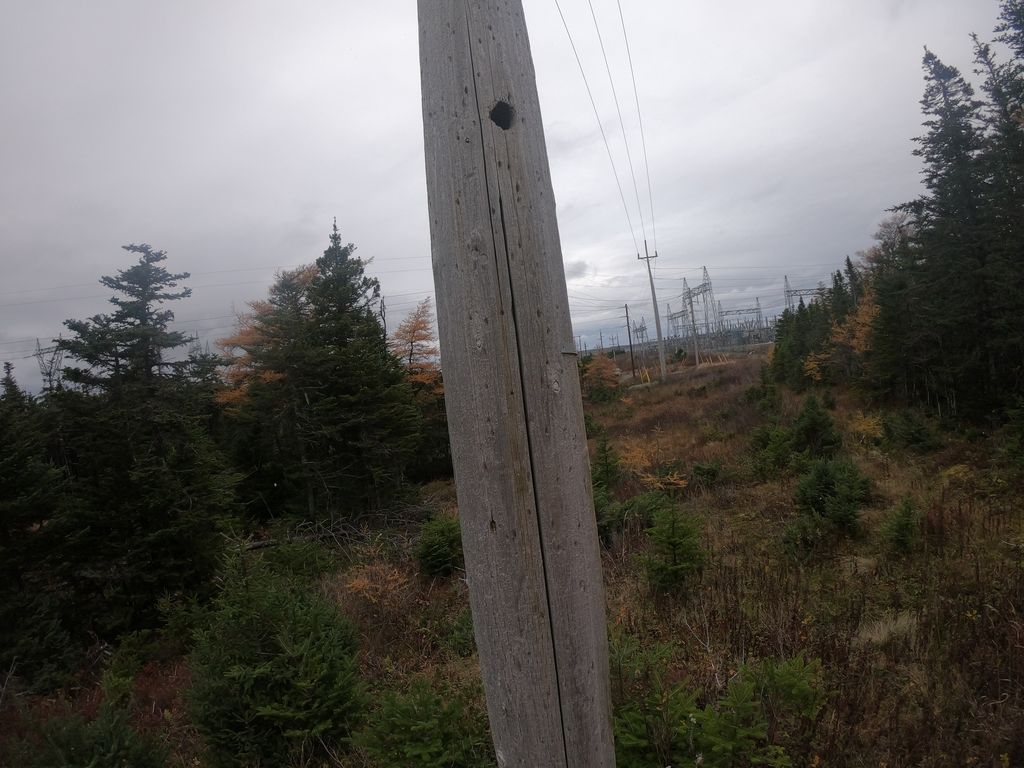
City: st_johns